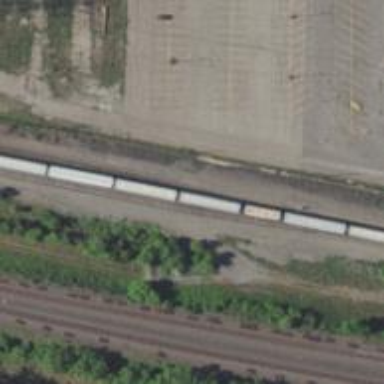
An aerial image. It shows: Railway yard.